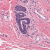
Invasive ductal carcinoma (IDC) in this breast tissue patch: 0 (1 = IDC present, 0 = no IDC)